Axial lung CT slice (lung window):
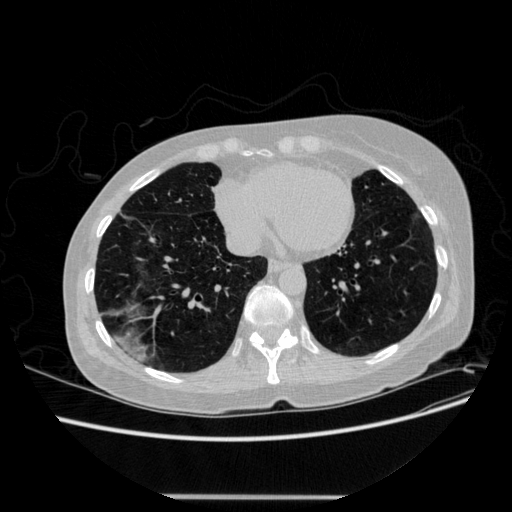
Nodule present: no